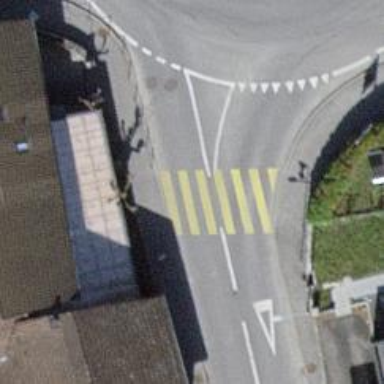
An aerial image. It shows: Marked road crossing.